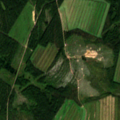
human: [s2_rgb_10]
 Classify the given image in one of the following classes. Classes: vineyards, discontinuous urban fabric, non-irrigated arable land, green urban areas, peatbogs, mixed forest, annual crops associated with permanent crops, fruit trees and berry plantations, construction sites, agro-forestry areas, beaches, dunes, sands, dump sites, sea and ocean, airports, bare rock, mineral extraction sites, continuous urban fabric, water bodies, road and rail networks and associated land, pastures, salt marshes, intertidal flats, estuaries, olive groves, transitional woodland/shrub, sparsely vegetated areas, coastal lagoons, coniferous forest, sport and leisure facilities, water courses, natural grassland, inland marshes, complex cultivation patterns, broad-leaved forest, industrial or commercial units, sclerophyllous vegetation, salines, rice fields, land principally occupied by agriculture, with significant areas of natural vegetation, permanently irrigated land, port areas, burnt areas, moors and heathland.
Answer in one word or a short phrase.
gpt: non-irrigated arable land, coniferous forest, mixed forest, transitional woodland/shrub, peatbogs